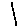
Label: line